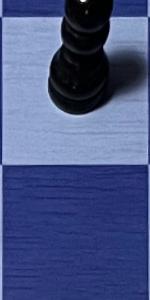
Label: Empty